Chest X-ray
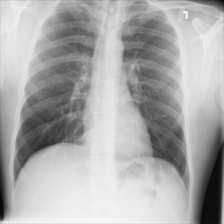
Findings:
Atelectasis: negative
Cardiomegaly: negative
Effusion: negative
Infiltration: negative
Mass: negative
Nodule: negative
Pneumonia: negative
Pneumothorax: negative
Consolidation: negative
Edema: negative
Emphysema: negative
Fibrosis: negative
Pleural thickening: negative
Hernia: negative